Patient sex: M
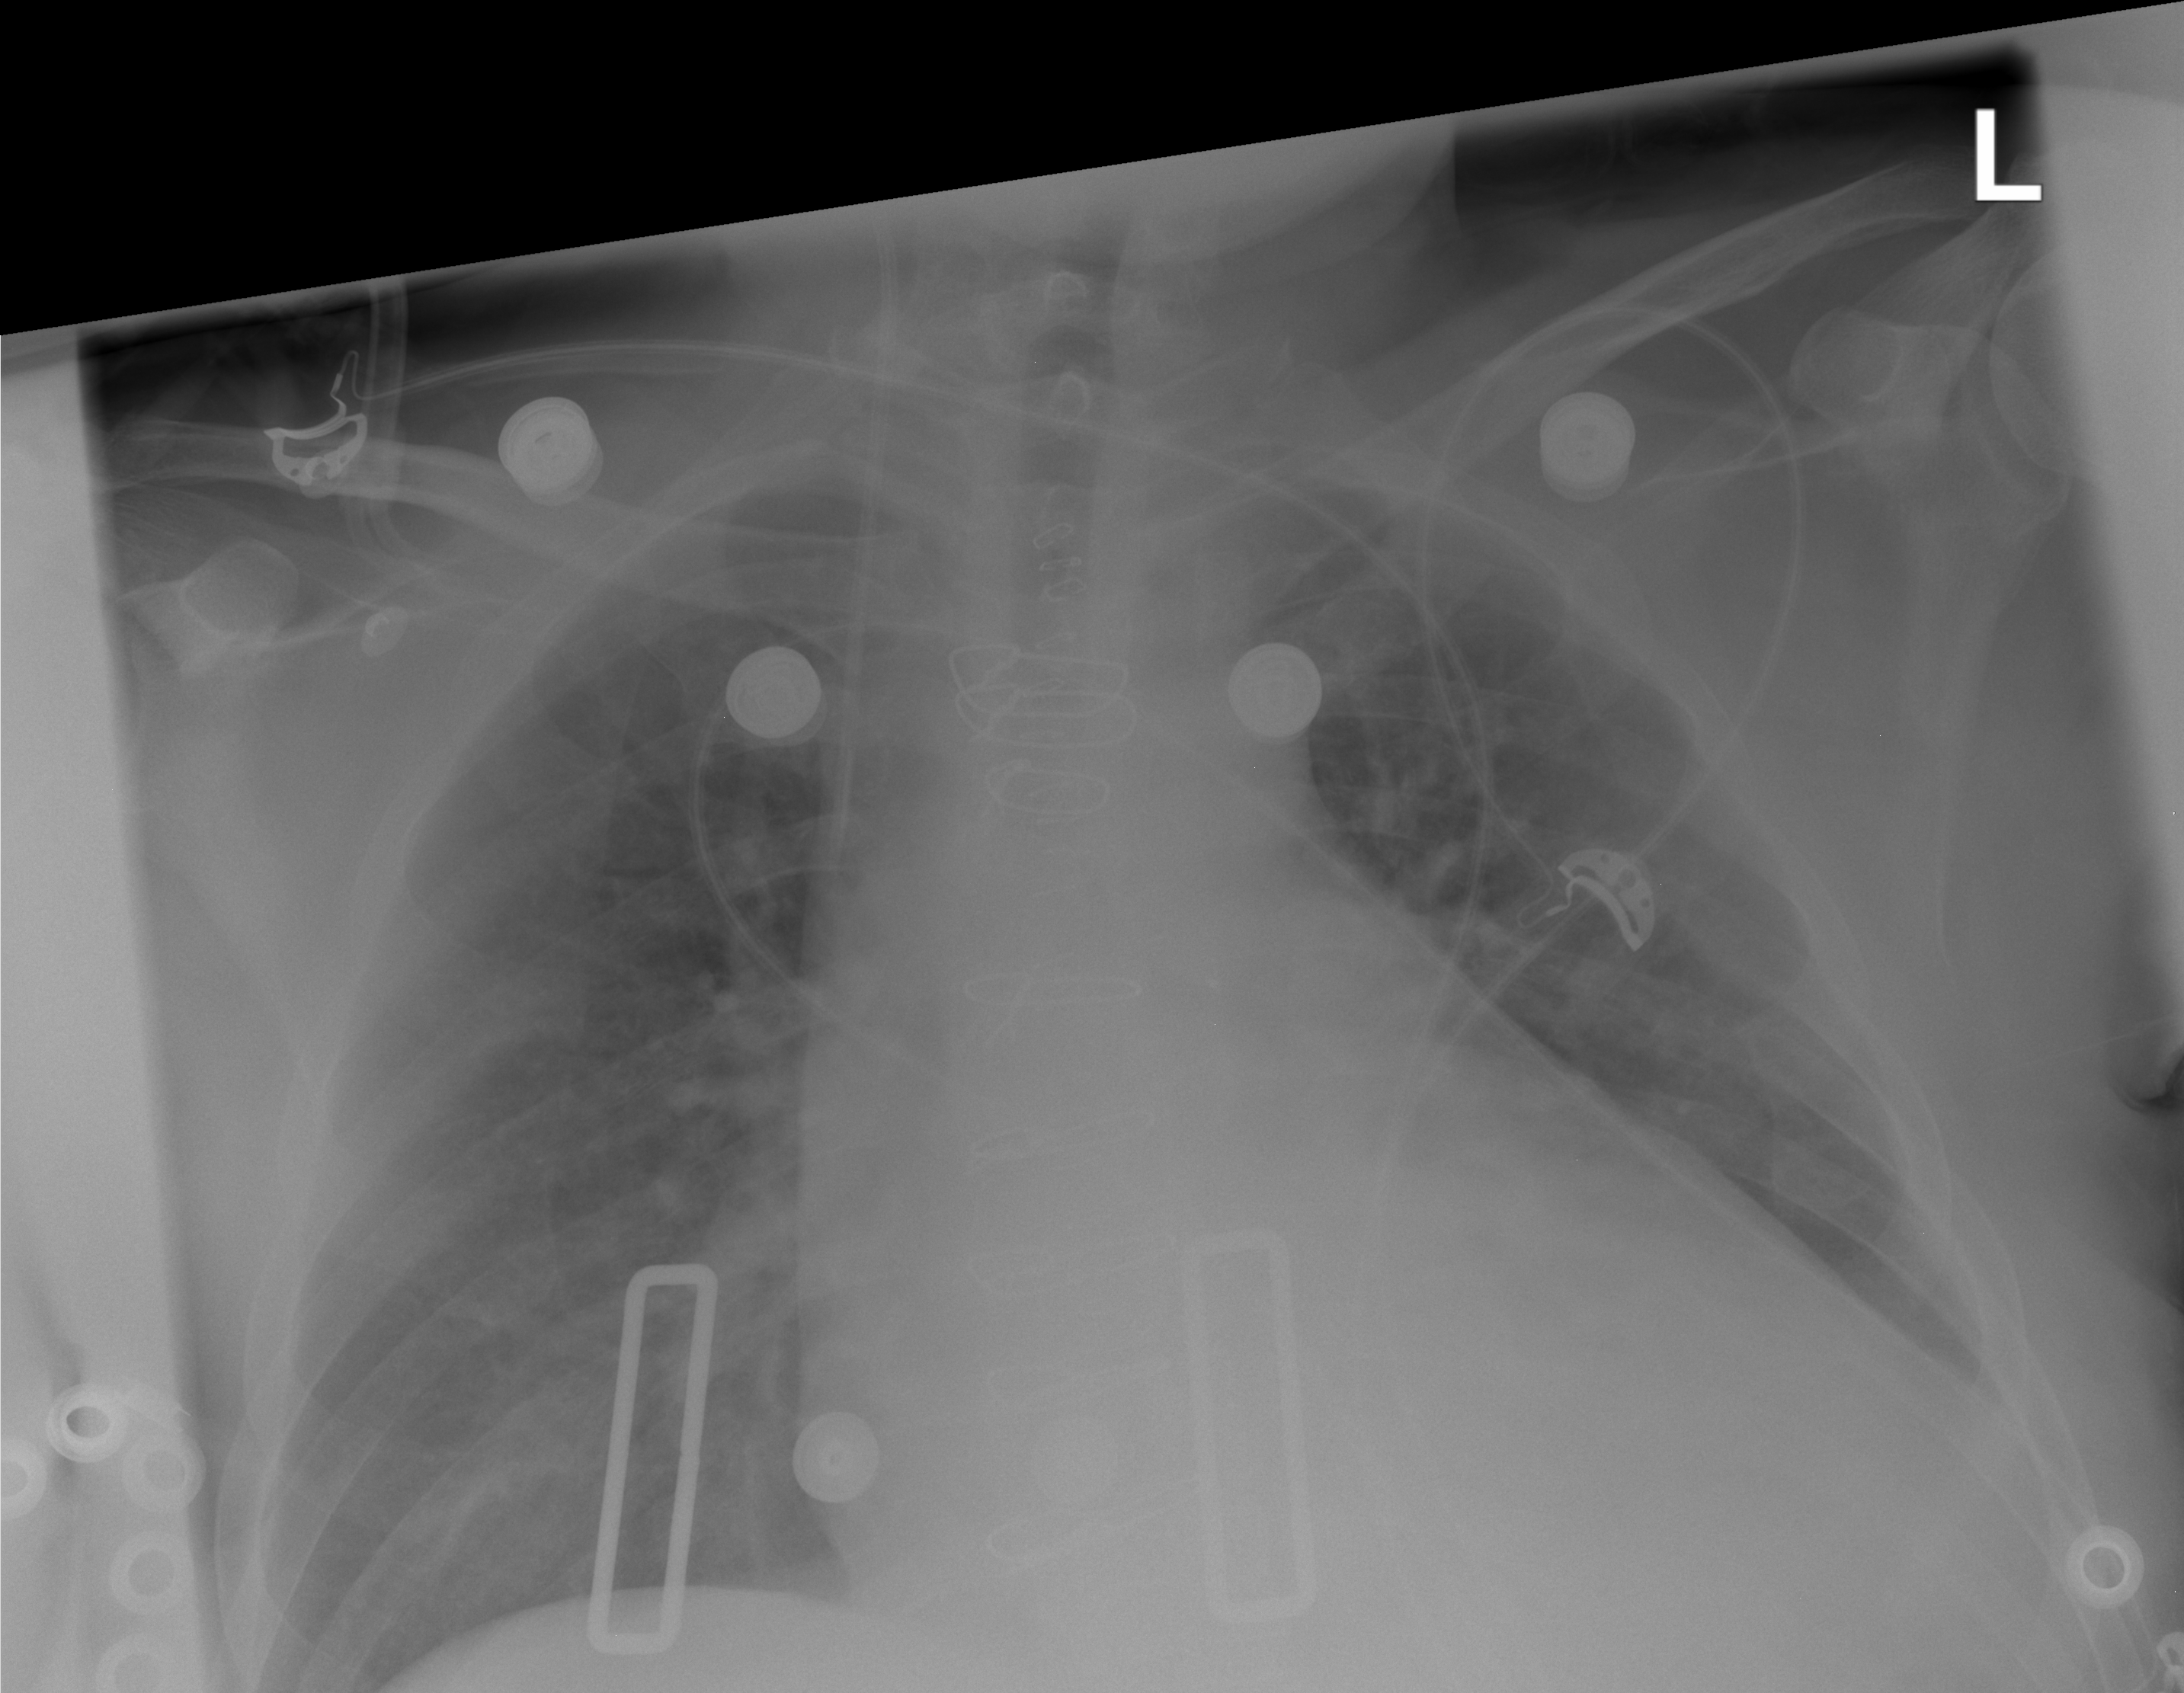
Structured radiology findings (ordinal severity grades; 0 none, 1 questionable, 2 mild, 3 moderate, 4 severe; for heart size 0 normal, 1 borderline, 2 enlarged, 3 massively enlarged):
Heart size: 2
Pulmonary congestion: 1
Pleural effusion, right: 0
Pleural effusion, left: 0
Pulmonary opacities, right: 0
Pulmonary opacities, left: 0
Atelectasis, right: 0
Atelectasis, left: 0